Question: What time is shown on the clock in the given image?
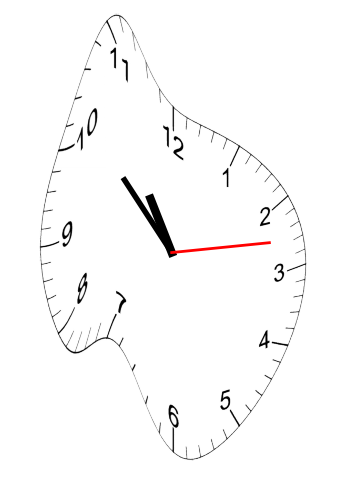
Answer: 10:52:13